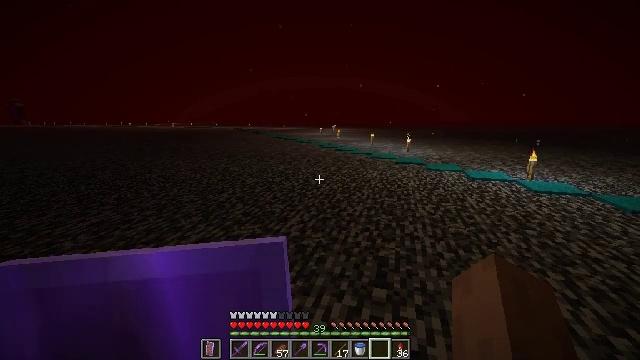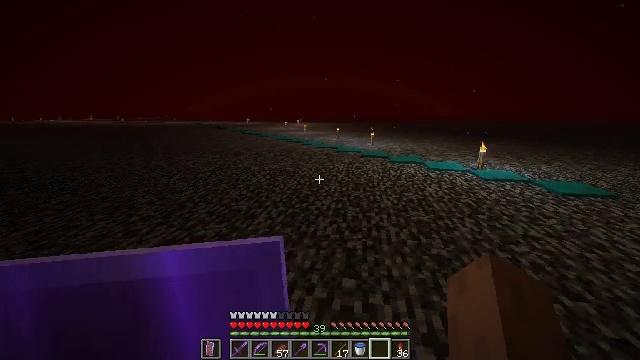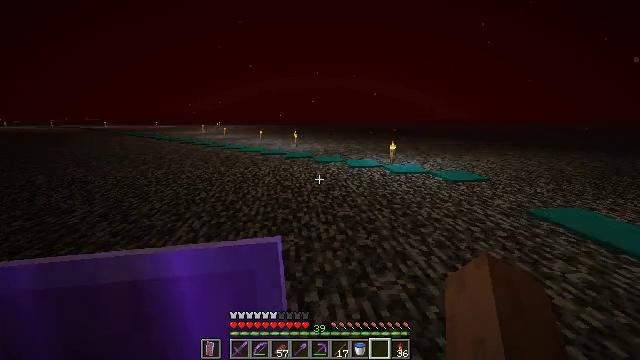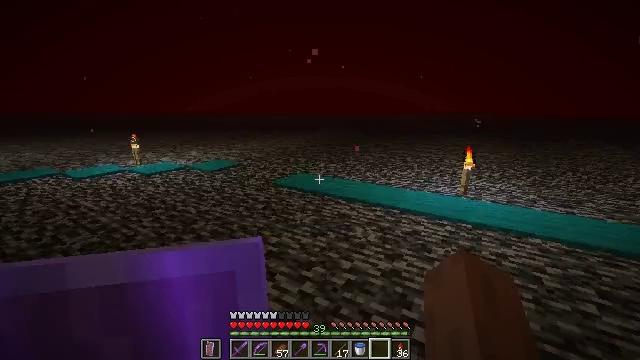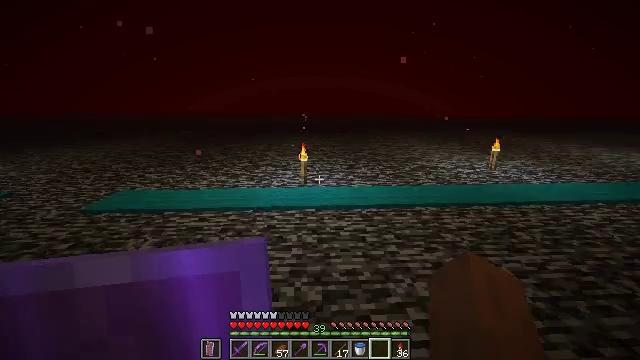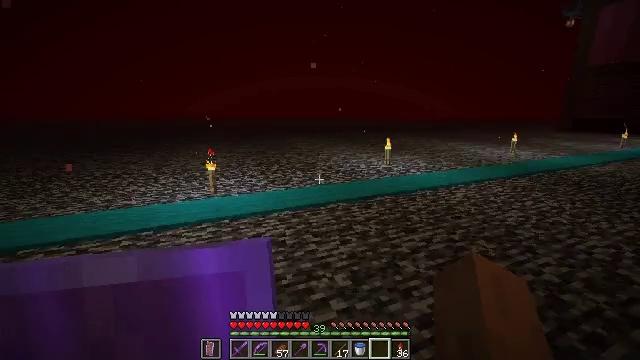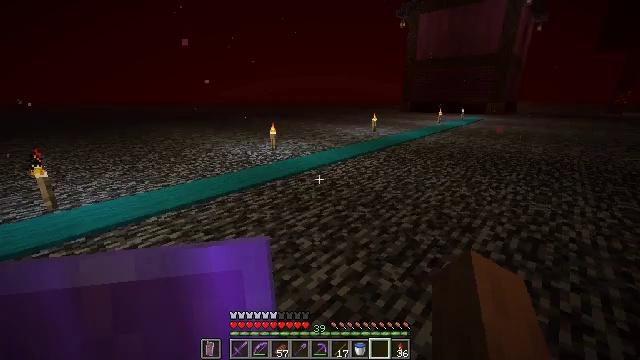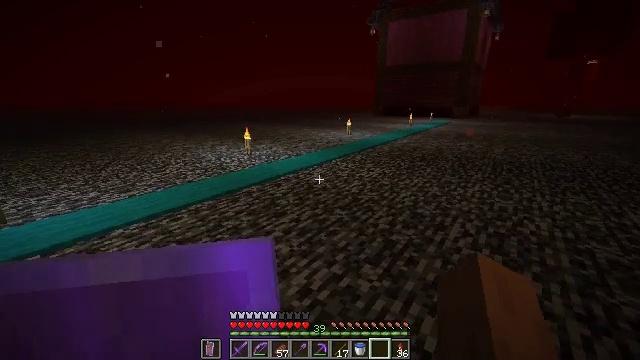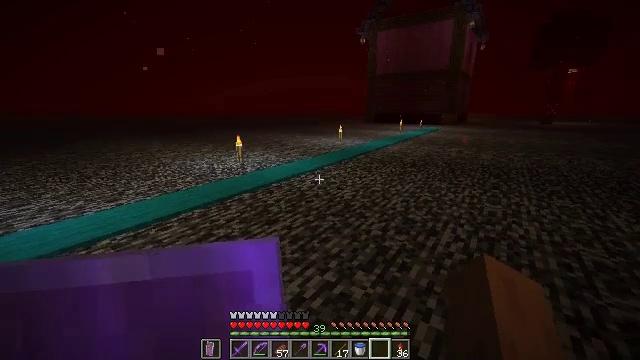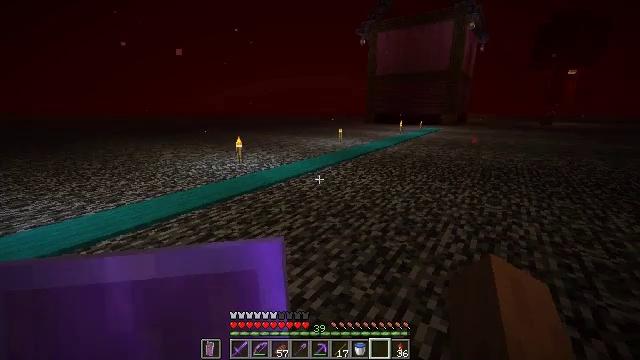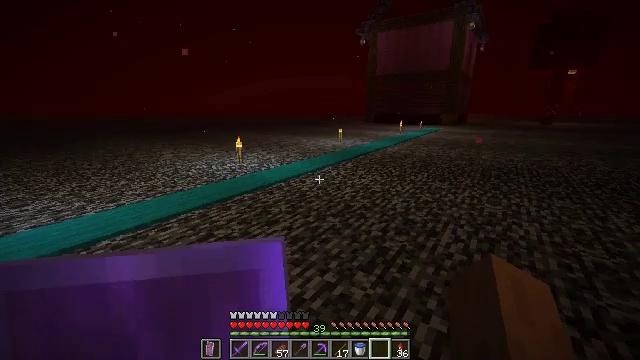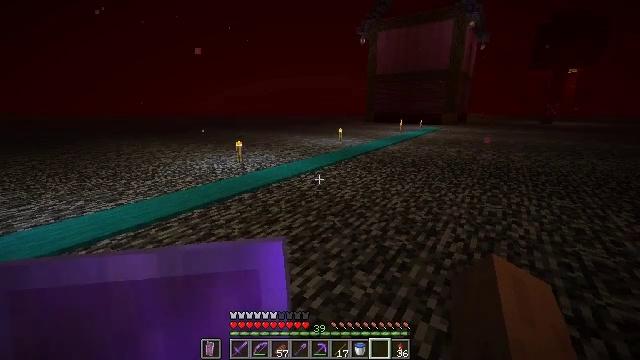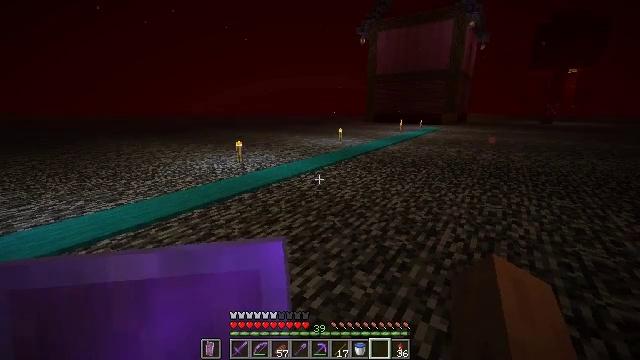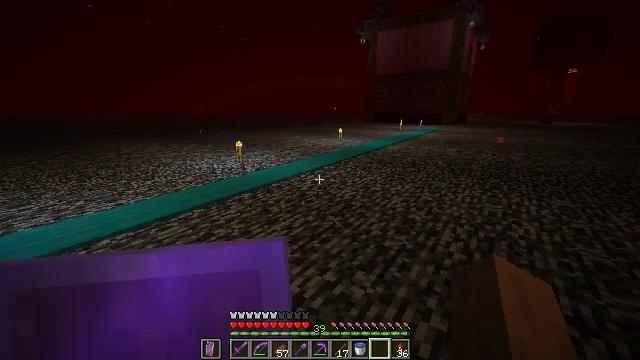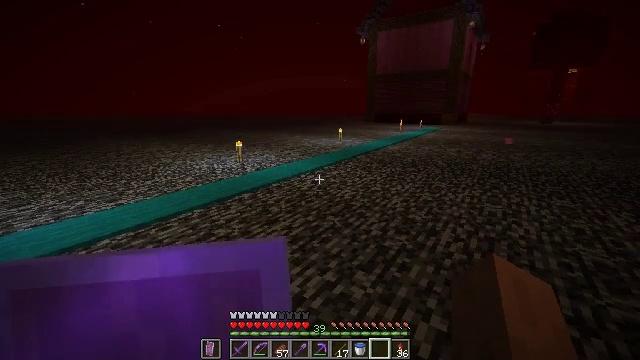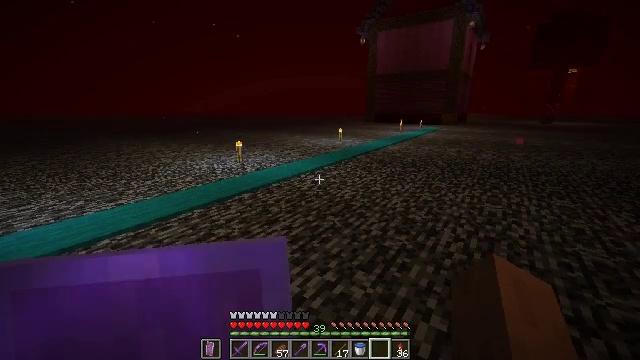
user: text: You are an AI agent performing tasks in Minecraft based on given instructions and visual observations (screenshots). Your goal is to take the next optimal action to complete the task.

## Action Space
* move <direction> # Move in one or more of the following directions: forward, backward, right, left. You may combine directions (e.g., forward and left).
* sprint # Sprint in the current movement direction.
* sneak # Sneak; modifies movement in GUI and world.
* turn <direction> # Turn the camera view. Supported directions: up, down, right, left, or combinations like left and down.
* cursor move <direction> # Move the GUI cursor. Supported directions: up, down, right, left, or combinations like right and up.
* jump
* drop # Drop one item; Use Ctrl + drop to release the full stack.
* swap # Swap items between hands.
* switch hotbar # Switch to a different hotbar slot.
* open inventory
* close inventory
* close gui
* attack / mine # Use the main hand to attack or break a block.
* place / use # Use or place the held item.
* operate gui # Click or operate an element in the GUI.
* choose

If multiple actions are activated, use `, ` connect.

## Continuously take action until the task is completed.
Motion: motion action
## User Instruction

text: Craft the yellow carpet using wool dyed yellow.
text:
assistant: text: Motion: turn right and down
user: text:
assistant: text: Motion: turn right
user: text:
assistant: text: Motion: turn right and down
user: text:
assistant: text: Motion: turn right
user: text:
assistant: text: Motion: turn right
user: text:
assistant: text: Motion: turn right and down
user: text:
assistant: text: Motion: turn right
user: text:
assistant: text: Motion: turn right and up
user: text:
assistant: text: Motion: no_op
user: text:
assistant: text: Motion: no_op
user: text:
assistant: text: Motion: no_op
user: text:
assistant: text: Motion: no_op
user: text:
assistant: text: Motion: no_op
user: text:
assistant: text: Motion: no_op
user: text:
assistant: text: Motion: no_op
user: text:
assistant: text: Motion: no_op
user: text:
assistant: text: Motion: no_op
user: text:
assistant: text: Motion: no_op
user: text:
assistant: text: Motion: no_op
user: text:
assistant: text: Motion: no_op
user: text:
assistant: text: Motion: no_op
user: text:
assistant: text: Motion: no_op
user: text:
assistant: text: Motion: turn left
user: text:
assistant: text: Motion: turn left and up
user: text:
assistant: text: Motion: turn left and up
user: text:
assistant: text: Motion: turn left and down
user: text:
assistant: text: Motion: no_op
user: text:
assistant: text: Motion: no_op
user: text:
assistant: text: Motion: no_op
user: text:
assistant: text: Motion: no_op